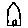
Label: house